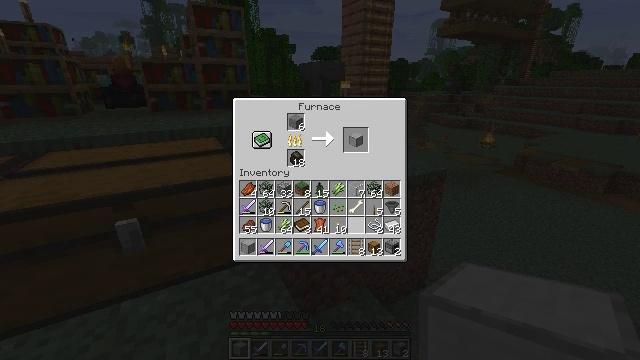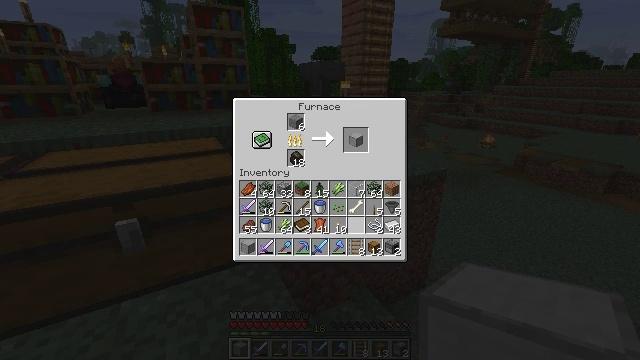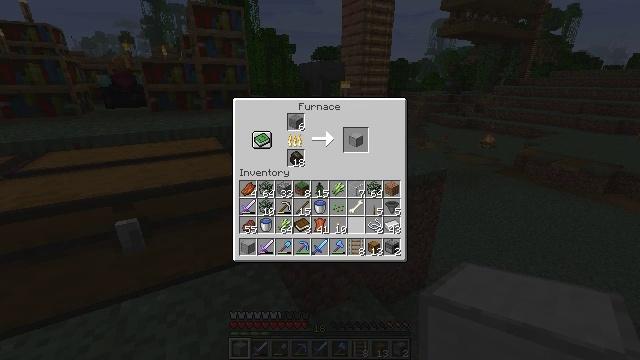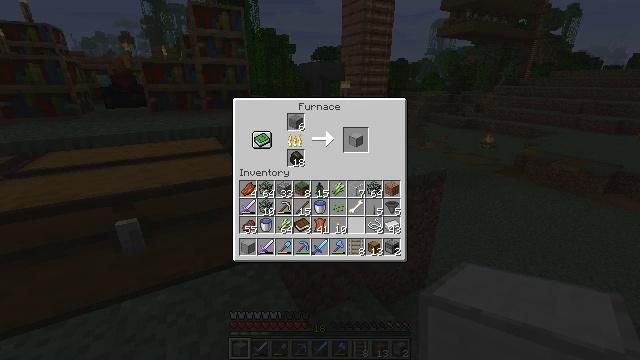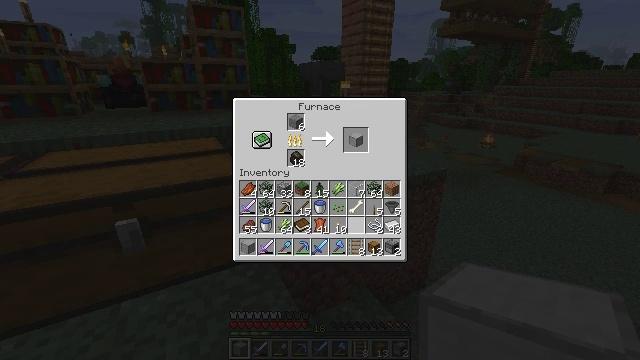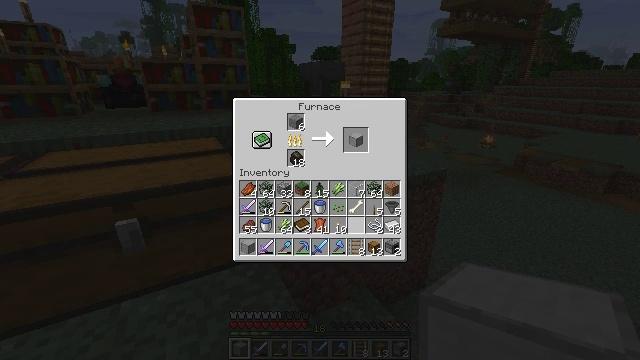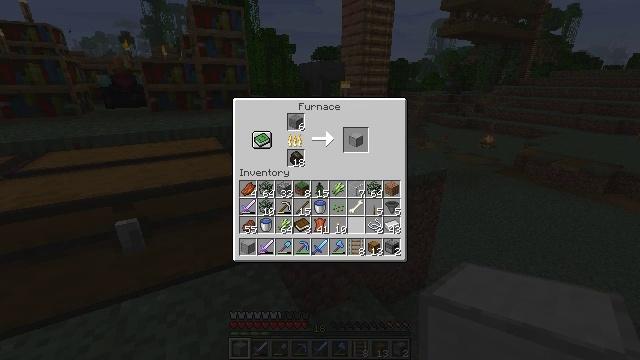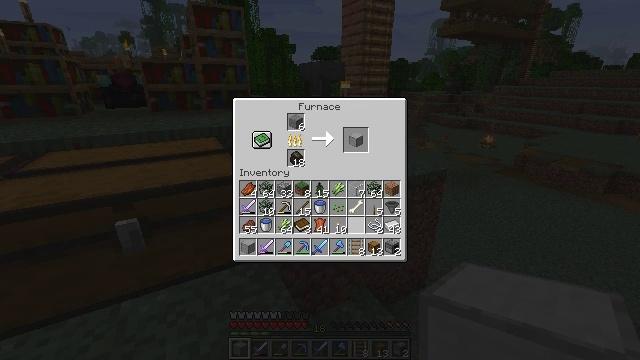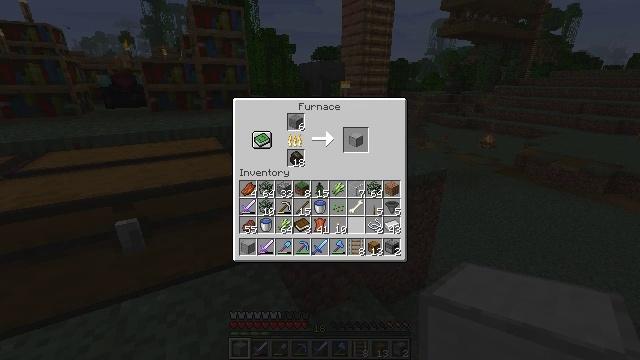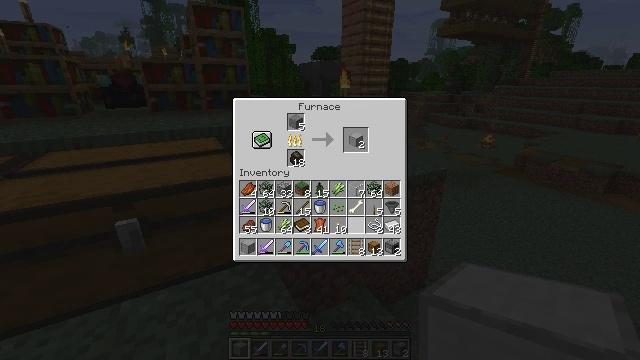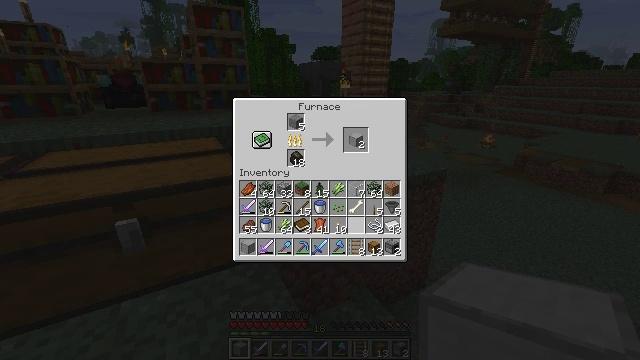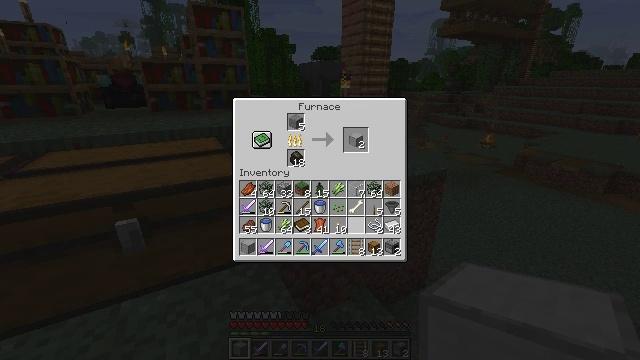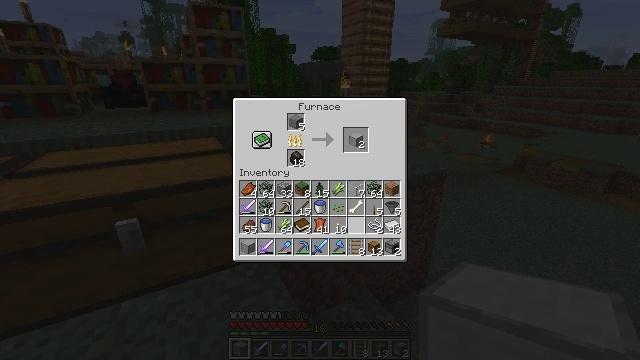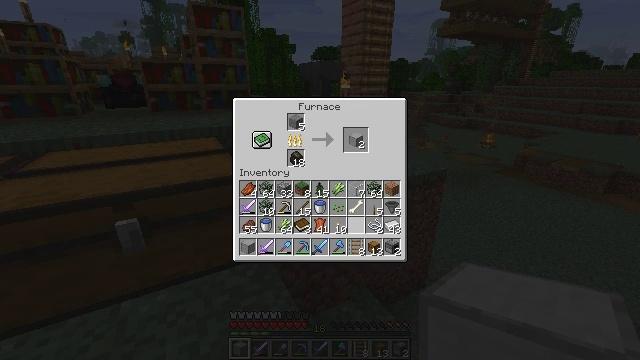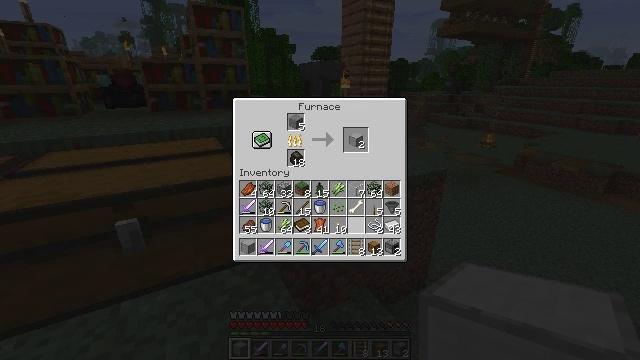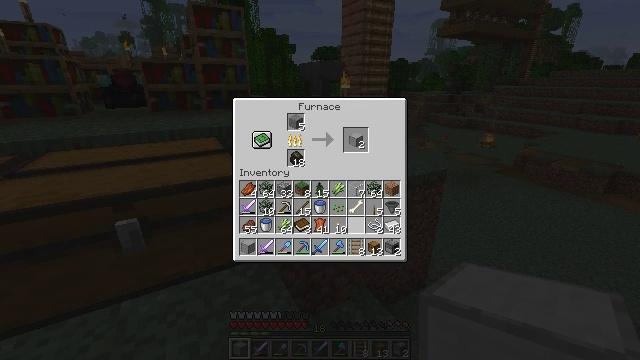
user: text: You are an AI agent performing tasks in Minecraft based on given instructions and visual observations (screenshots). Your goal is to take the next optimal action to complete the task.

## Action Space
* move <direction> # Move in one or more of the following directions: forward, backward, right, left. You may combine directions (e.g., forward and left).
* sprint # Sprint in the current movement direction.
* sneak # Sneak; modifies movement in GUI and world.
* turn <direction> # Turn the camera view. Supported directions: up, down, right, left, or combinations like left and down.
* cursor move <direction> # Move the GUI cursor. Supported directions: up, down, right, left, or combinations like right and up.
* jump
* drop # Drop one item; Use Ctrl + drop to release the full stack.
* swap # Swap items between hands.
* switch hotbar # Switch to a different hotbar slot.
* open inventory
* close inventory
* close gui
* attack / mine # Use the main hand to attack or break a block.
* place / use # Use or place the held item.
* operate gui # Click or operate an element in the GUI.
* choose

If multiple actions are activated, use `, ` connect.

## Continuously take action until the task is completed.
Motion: motion action
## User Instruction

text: Use the furnace to smelt stone into smooth stone.
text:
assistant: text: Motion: no_op
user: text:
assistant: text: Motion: no_op
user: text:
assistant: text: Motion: no_op
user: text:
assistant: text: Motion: no_op
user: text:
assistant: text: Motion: no_op
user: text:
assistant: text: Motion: no_op
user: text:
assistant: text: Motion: no_op
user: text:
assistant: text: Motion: no_op
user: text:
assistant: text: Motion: no_op
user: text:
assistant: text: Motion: no_op
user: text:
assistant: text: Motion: no_op
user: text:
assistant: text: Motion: no_op
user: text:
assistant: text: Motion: no_op
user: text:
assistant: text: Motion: no_op
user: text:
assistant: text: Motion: no_op
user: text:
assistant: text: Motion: no_op
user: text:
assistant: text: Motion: no_op
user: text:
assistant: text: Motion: no_op
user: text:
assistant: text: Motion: no_op
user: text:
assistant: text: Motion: no_op
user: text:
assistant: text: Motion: no_op
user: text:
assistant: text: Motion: no_op
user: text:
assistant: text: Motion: no_op
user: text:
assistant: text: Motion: no_op
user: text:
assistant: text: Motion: no_op
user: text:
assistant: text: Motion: no_op
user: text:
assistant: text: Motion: no_op
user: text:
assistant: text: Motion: no_op
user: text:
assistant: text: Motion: no_op
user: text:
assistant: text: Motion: no_op